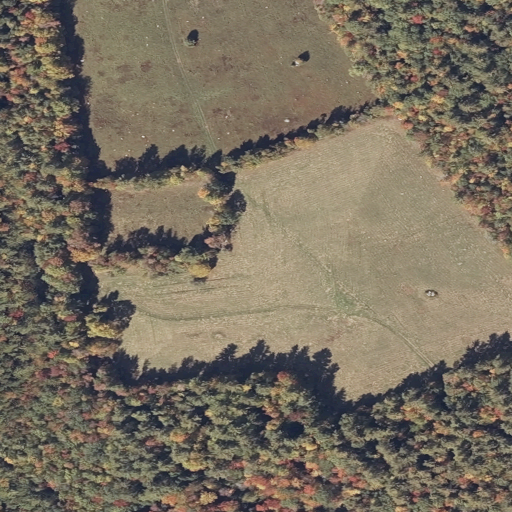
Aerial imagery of mountain in Maine named Hemlock Hill containing pasture, evergreen forest, mixed forest, and open development